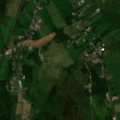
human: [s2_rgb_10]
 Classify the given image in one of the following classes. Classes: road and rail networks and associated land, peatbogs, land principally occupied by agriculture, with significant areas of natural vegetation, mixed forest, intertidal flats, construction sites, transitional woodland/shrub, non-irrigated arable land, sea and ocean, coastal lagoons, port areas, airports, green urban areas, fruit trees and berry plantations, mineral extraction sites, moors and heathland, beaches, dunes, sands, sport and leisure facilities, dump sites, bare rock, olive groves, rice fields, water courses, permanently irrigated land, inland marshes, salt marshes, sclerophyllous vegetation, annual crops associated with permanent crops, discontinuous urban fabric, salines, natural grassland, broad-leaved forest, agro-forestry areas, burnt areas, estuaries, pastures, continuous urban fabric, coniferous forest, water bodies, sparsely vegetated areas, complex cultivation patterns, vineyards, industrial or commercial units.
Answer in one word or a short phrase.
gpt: pastures, peatbogs